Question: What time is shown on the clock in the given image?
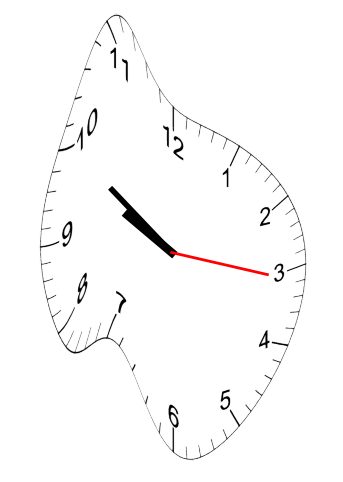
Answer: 09:50:16